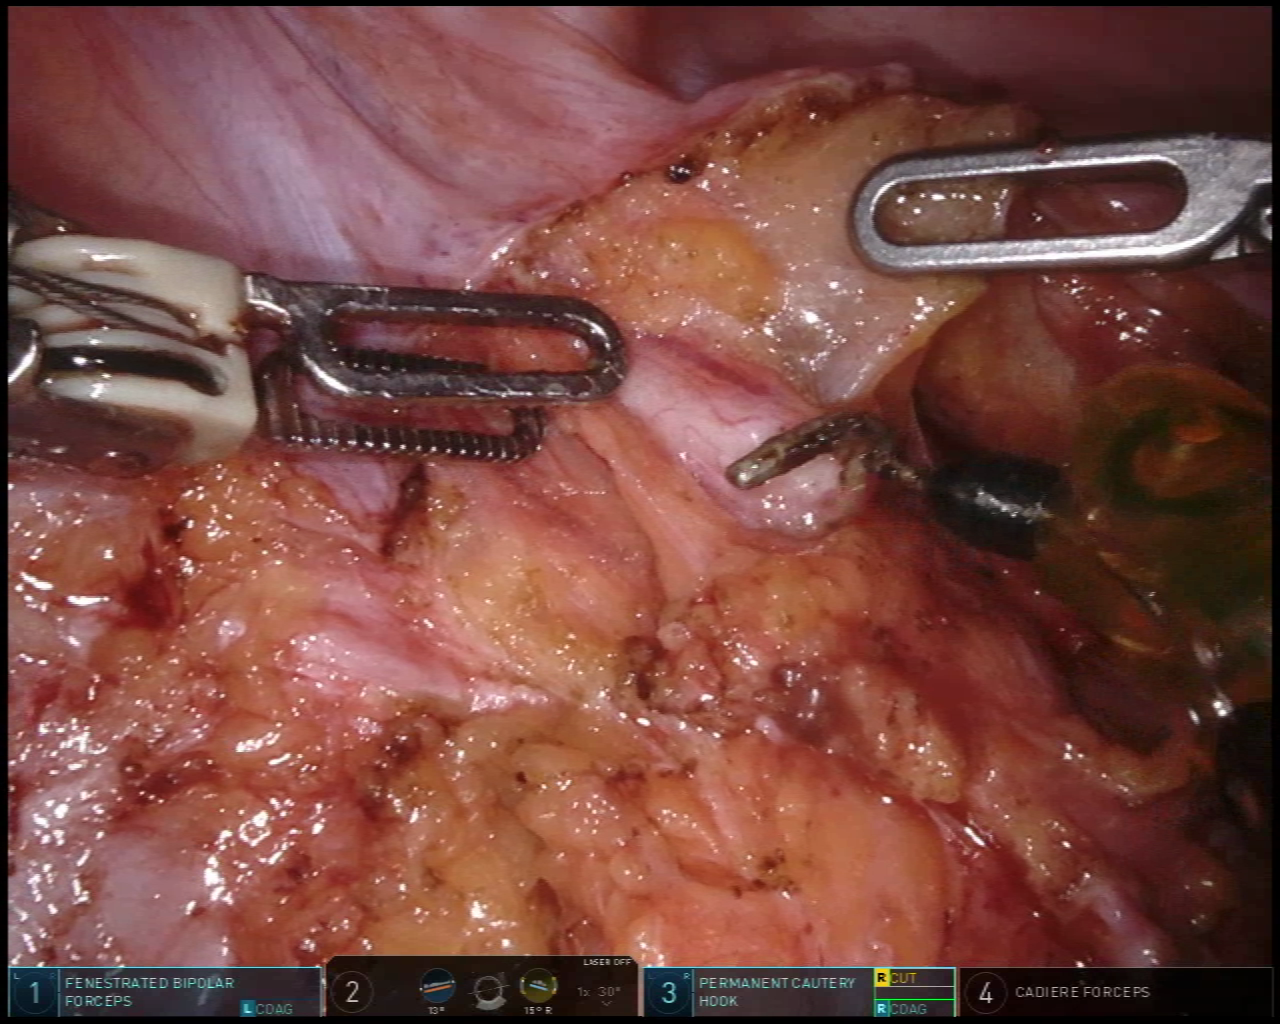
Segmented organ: ureter
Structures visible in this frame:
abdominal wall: yes
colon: no
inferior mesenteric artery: no
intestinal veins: no
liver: no
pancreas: no
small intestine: no
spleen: no
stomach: no
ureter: yes
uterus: no
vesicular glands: no